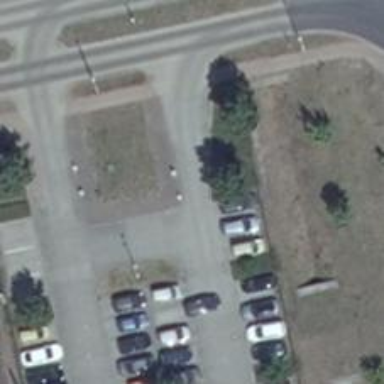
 with diagonal parking lanes on both sides."